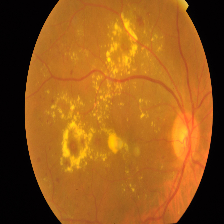
Diabetic retinopathy grade: Proliferative DR